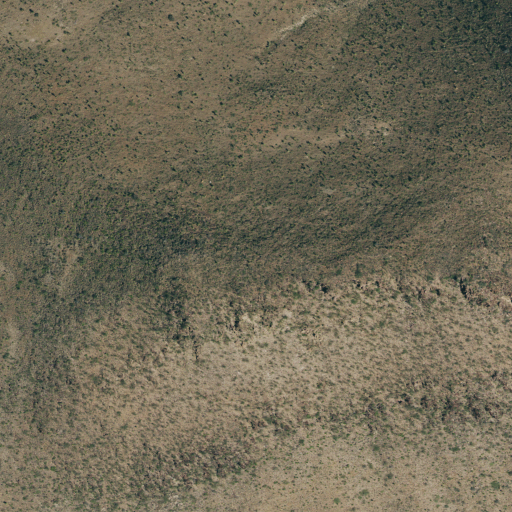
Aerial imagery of mountain in Texas named Baldy Mountain containing only shrub